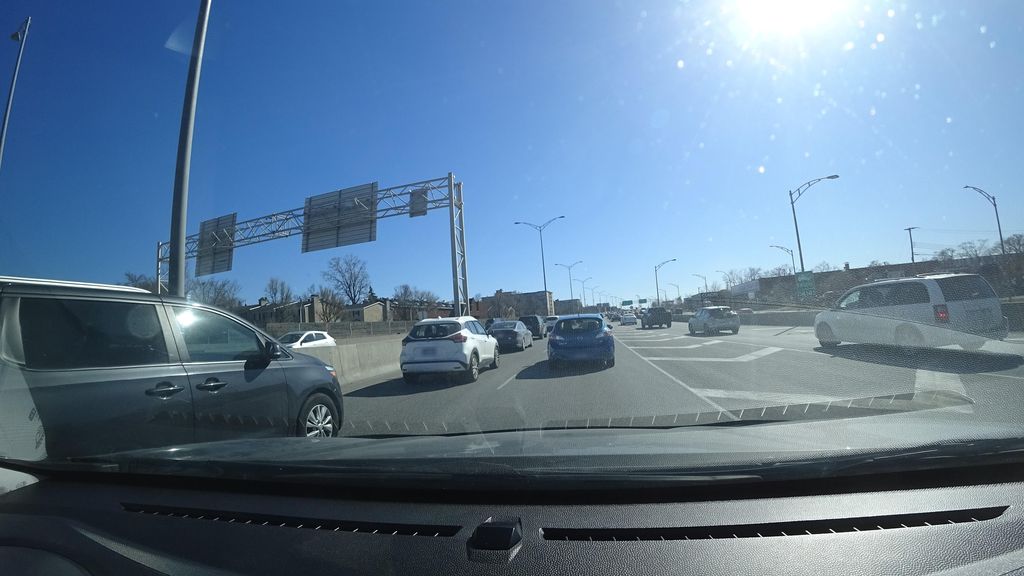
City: montreal